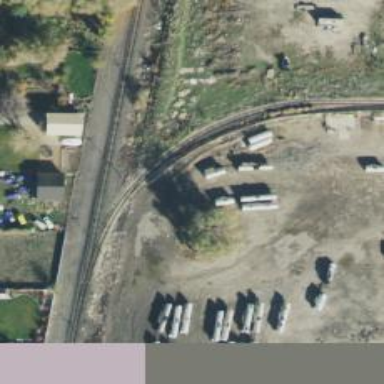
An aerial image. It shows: Railway siding with rails.